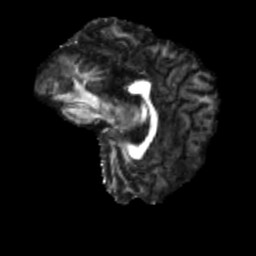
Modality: FA
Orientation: sagittal
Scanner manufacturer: siemens
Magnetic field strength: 3 T
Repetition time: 4 s
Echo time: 0.0594 s